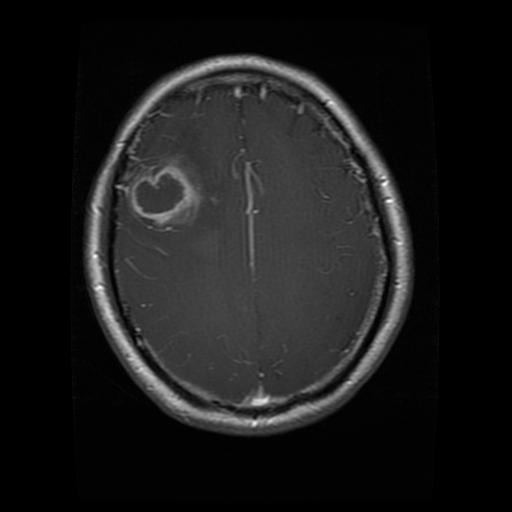
Label: glioma